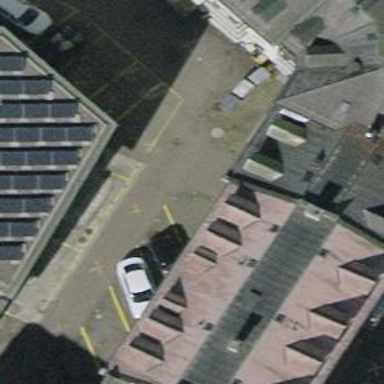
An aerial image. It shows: Footway with asphalt surface that goes through building passage tunnel.